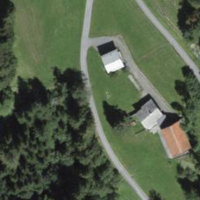
EUNIS habitat code: 24
Species observed at this site:
Epipactis helleborine